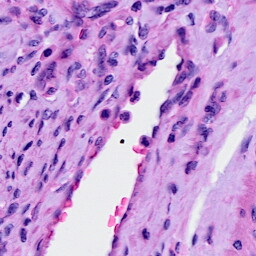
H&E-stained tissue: Cervix